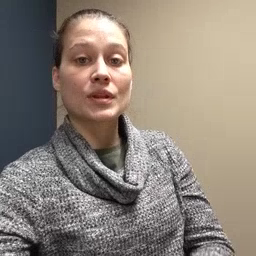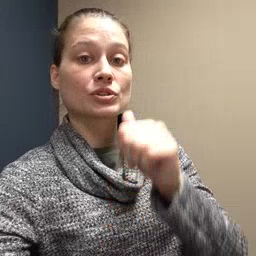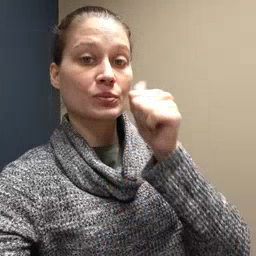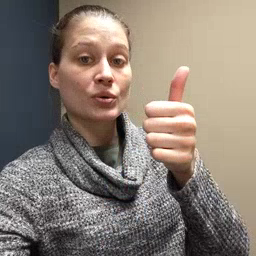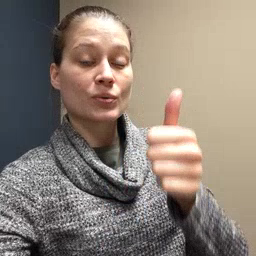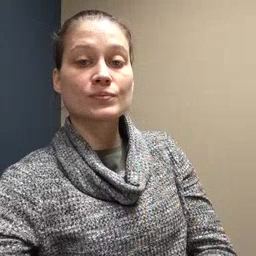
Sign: tomorrow